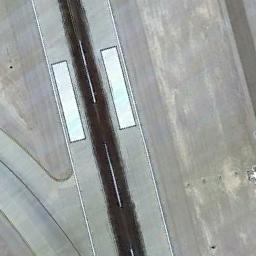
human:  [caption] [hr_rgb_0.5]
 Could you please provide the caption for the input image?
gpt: The runway is on the bare land .

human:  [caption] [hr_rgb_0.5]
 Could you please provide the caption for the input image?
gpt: There is a large space next to the runway .

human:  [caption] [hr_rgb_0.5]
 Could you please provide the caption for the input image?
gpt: There is a concrete floor next to the two crossing runways with white short and thick signs on the runway .

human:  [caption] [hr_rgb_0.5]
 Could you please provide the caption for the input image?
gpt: The runway with two aiming point markings goes through the open area .

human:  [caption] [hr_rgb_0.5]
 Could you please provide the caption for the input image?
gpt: There are empty land beside the runway .